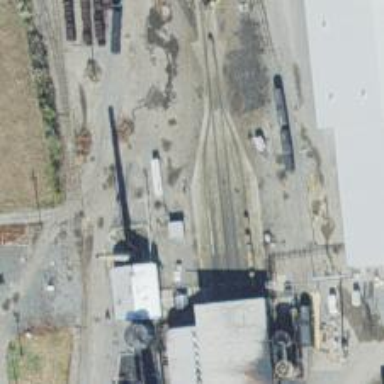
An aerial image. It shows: Narrow gauge railway in service yard.